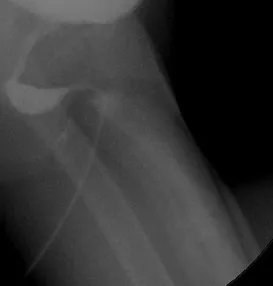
The postoperative urethrography revealing normal posterior urethra.
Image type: radiology (x_ray)